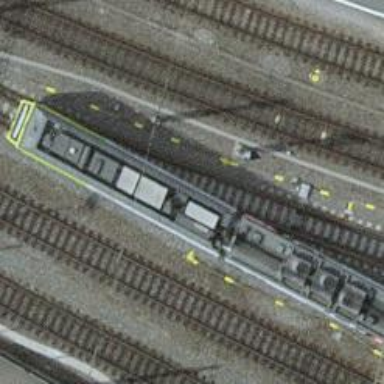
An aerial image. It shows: Single-track railway siding with electrified contact lines.